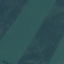
Land use / land cover class: AnnualCrop